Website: macys
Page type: customer-info-address
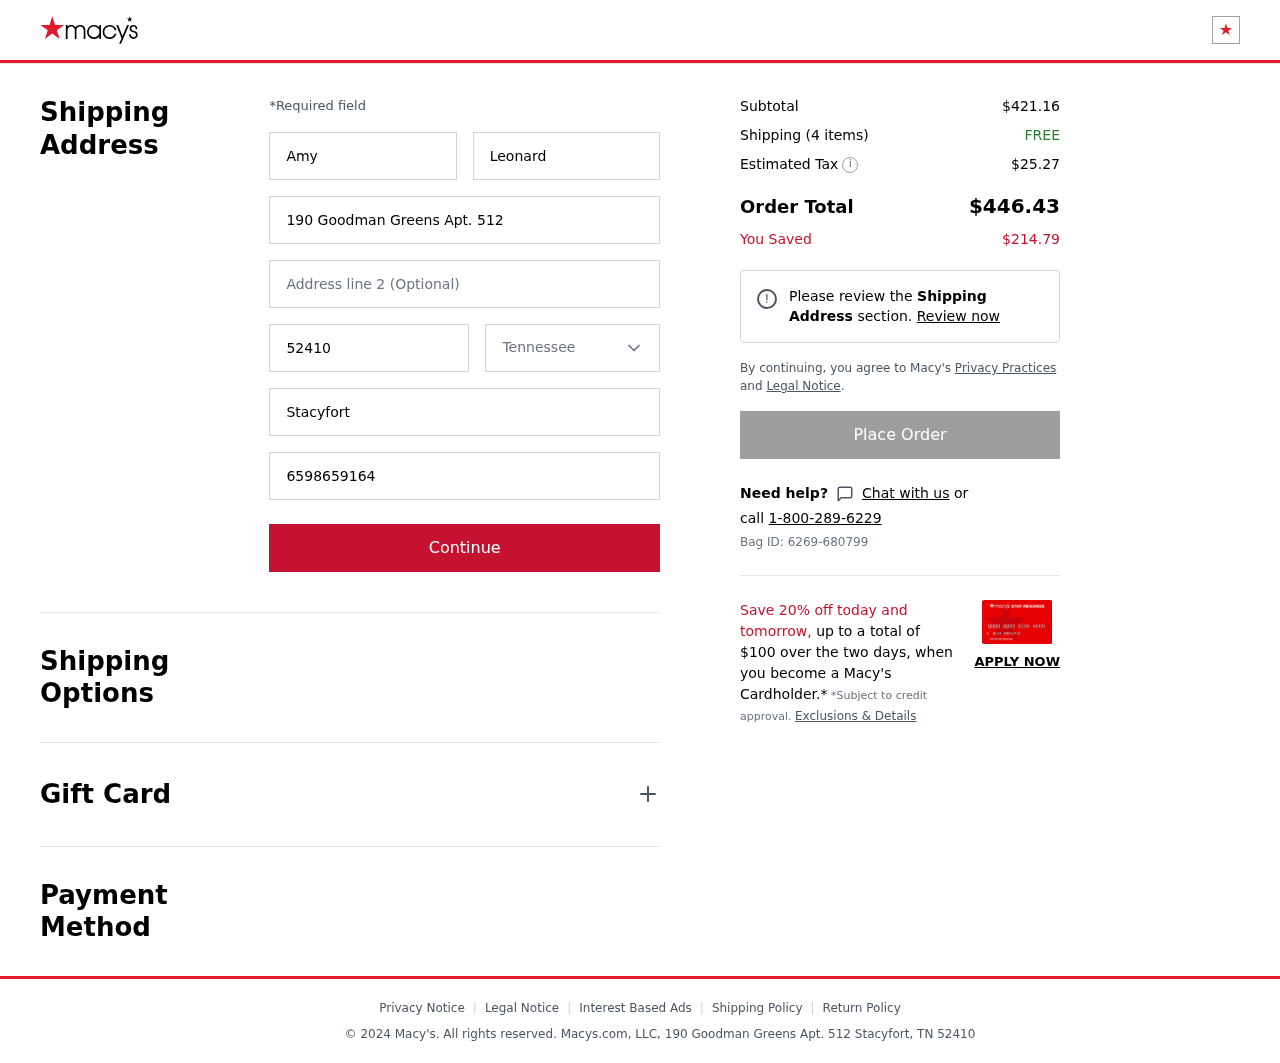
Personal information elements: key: PII_CITY
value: Stacyfort
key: PII_FIRSTNAME
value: Amy
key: PII_LASTNAME
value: Leonard
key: PII_PHONE
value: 6598659164
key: PII_POSTCODE
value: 52410
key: PII_STATE
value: Tennessee
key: PII_STREET
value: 190 Goodman Greens Apt. 512
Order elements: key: ORDER_SUBTOTAL
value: $421.16
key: ORDER_NUM_ITEMS
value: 4
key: ORDER_SHIPPING_COST
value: FREE
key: ORDER_TAX
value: $25.27
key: ORDER_TOTAL
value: $446.43
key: ORDER_SAVINGS
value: $214.79
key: ORDER_BAG_ID
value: Bag ID: 6269-680799